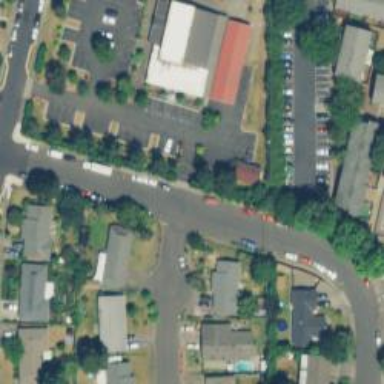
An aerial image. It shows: Residential road with sidewalk on the left side.